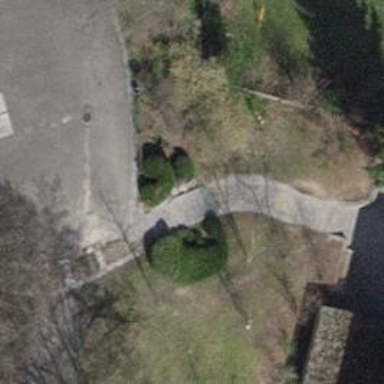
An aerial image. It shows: Set of steps on the road.